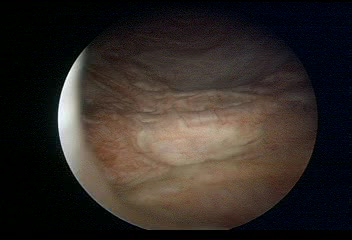
Modality: WLC
Class: Normal mucosa
Bladder cancer association: No